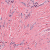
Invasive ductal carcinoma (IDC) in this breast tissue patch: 0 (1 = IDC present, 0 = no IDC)